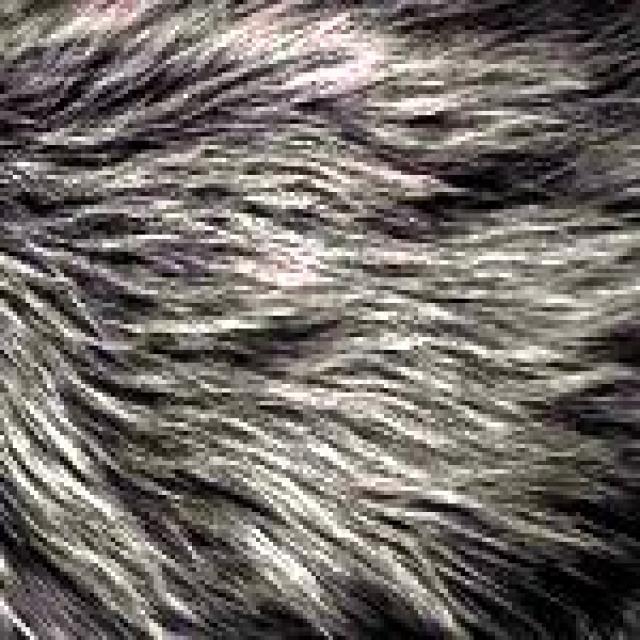
Healthy canine skin — no visible lesions, inflammation, or abnormalities. The skin and coat appear normal.